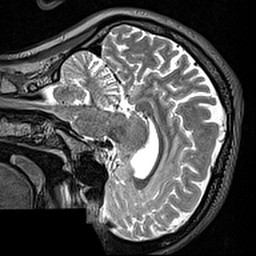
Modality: T2w
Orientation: sagittal
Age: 23
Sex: female
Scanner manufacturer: siemens
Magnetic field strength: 3 T
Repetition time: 3.2 s
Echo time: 0.567 s